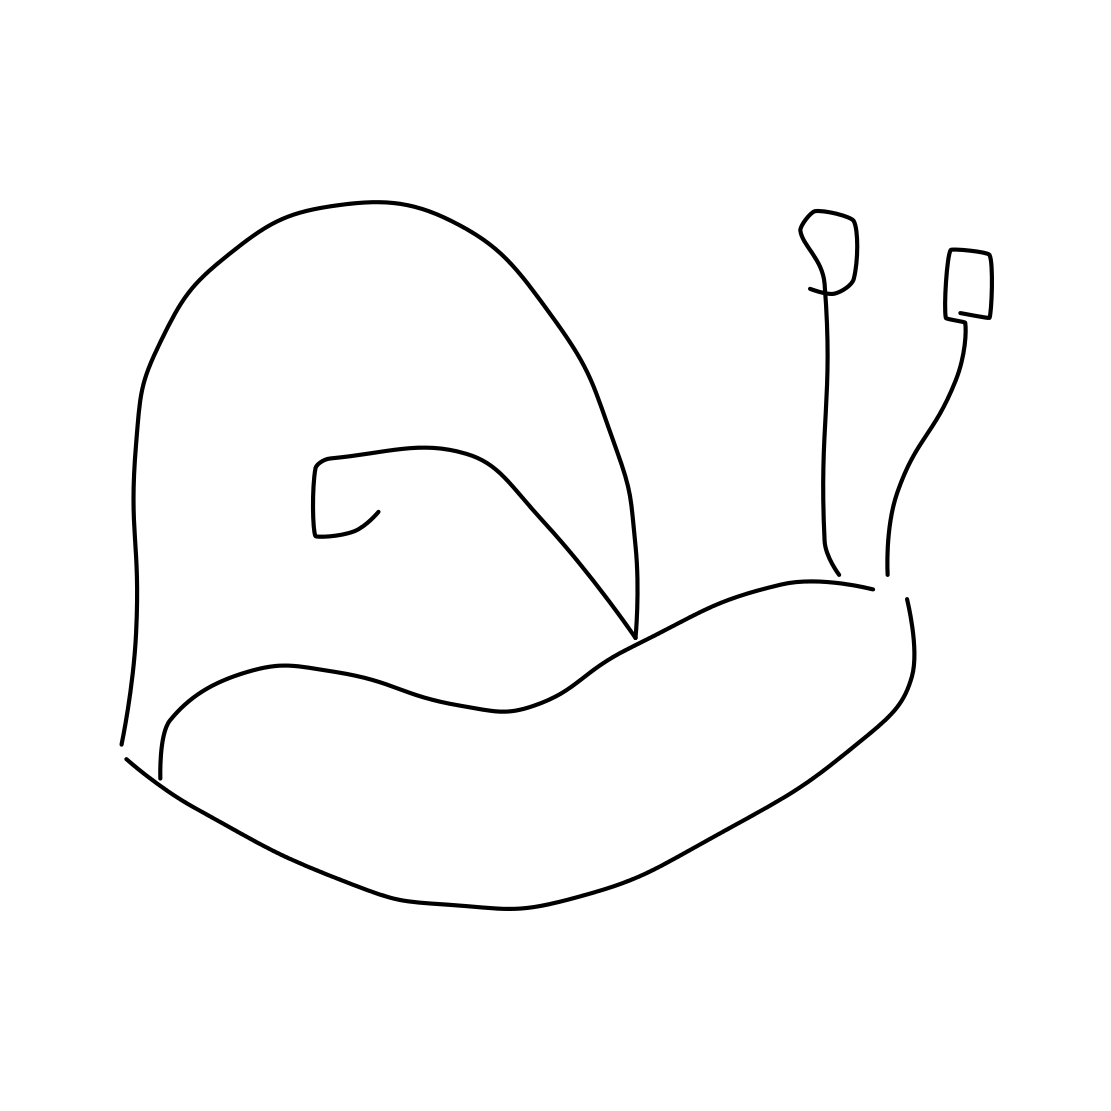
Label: snail